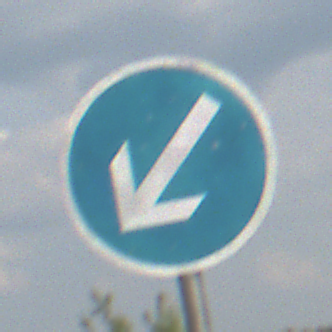
Verkehrszeichen: VorgeschriebeneVorbeifahrtLinks
Umgebung: Outdoor, Nature
Tageszeit: MorningAfternoon
Wetter: PartlyCloudy
Licht: Natural
Jahreszeit: NotSpecified
Kontrast: HighContrast